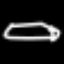
Label: pencil